Question: I am just wondering
> why did asp.net team choose / as the default value of Membership Role application name rather than the project name that makes sense?
In addition, the application might not be deployed as the root application. It means that / is no longer appropriate.
For example: I create a project A first and deploy it. Later I create another project B and deploy it. If both projects use the default, they still work but it will be difficult to know which users come from each project.
For me, it is better if the default is set to the project name.
I am talking about the applicationName attribute generated by Visual Studio in Web.config.
Why don't use the project name instead of / by default ?
'''
<membership>
<providers>
<clear />
<add name="AspNetSqlMembershipProvider"
type="System.Web.Security.SqlMembershipProvider"
connectionStringName="ApplicationServices"
enablePasswordRetrieval="false"
enablePasswordReset="true"
requiresQuestionAndAnswer="false"
requiresUniqueEmail="false"
maxInvalidPasswordAttempts="5"
minRequiredPasswordLength="6"
minRequiredNonalphanumericCharacters="0"
passwordAttemptWindow="10"
applicationName="/" />
</providers>
</membership>
<profile>
<providers>
<clear />
<add name="AspNetSqlProfileProvider"
type="System.Web.Profile.SqlProfileProvider"
connectionStringName="ApplicationServices"
applicationName="/" />
</providers>
</profile>
<roleManager enabled="false">
<providers>
<clear />
<add name="AspNetSqlRoleProvider"
type="System.Web.Security.SqlRoleProvider"
connectionStringName="ApplicationServices"
applicationName="/" />
<add name="AspNetWindowsTokenRoleProvider"
type="System.Web.Security.WindowsTokenRoleProvider"
applicationName="/" />
</providers>
</roleManager>
'''
After creating two applications (i.e., one as the root and the other one as the child app) and both have the same applicationName set to /, both application use the same ApplicationID. It means the slash has nothing to do with site domain tree. My confusion has been answered. So... why did Visual Studio set it to / (that makes confusion for me) by default?
I have two applications. One as the root application and the other one as the sub application under the former. Both use applicationName = "/". I got the result as follow in database: So what is the meaning of /? If no meaning, why did VS choose this confusing name rather than the project name?

From this <URL>, I will make the summary:
1. If we remove applicationName attribute from web.config for both applications, the ApplicationName generated in database for the root will be "/" and the ApplicationName generated in database for the sub app will be "/subappvirtualdir".
2. If we leave the applicationName to its default value of "/" for both applications, both root app and sub app will get the same ApplicatonName of "/" generated in database.
3. If we change the applicationName to "any name you want" for both applications, the ApplicationName generated in database will be set to "any name you want" for both applications.
Thanks Rockin for the link above !
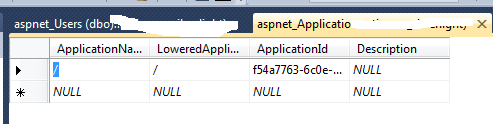
Answer: I'd say that the default name is '/' because your DB is not supposed to know anything about your app. Therefore it doesn't know the project name. They have to have some sort of starting point, and since they're not mind readers, you get a '/'.
Remember, since you can use <URL> to create your ASP.NET Membership Scheme in your database completely independent from Visual Studio, the database can't just "fix" the application name all on it's own. You can of course edit the app name in the database immediately after creating the db, then it doesn't matter anymore.
# EDIT
I see in your edit that you're talking about the applicationName in the web.config, and not the one in the database. Please read this blog article (not mine) for some more insights
<URL>